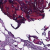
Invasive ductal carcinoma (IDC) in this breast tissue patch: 1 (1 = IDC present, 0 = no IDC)